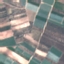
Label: PermanentCrop